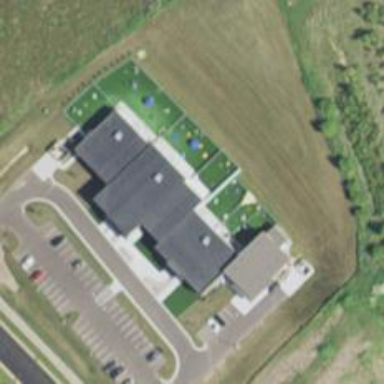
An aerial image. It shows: Veterinary facility.